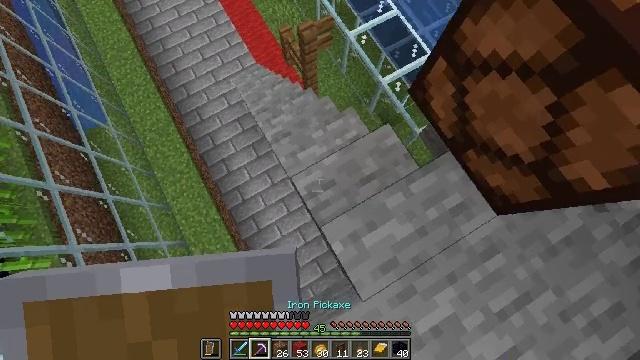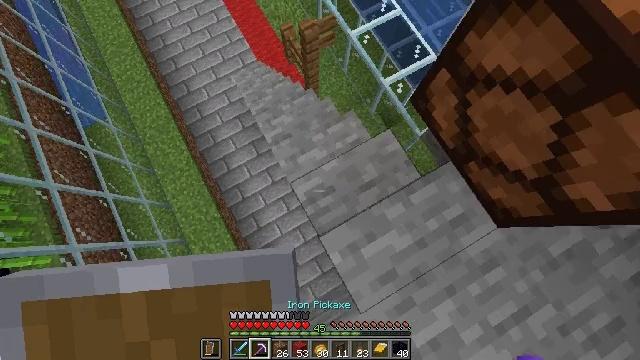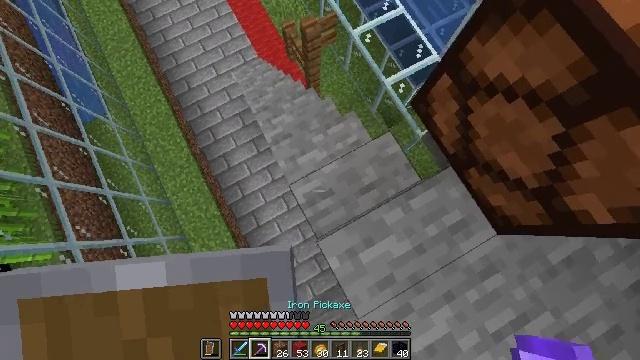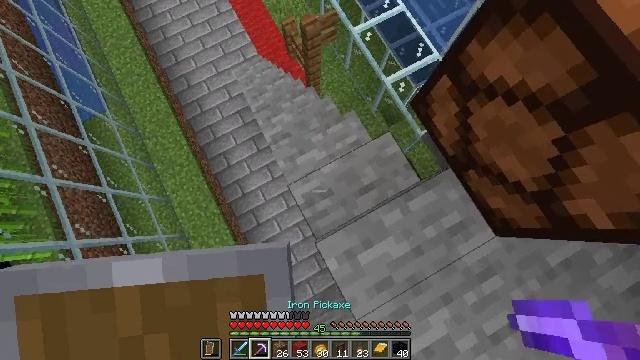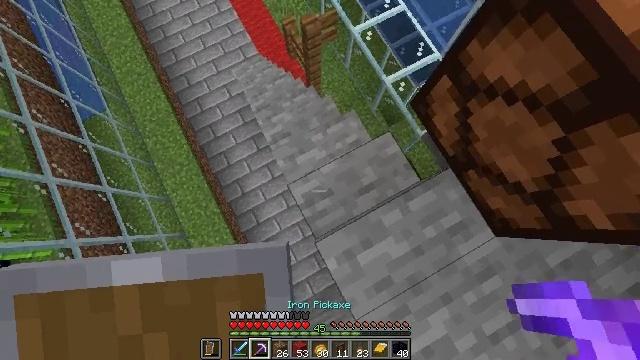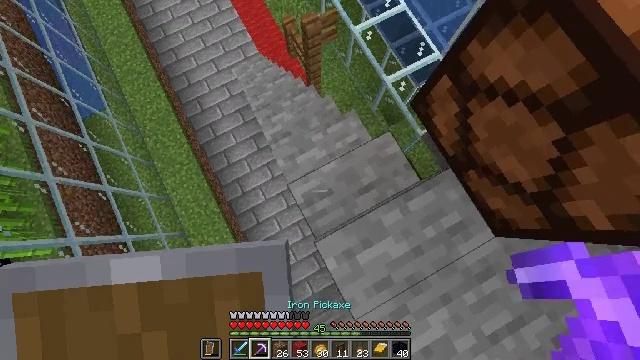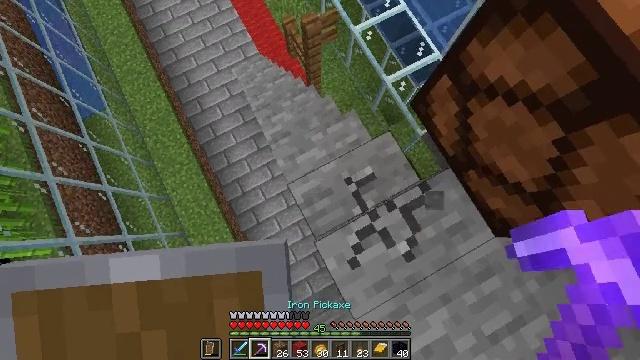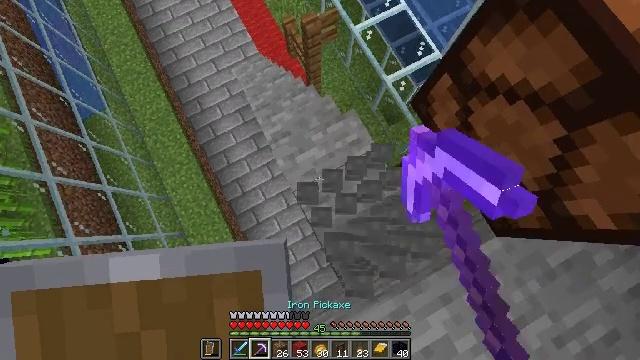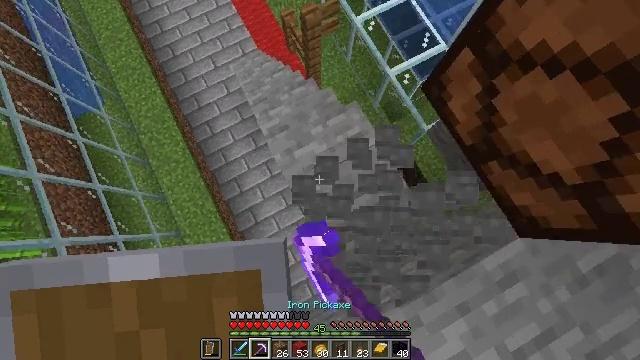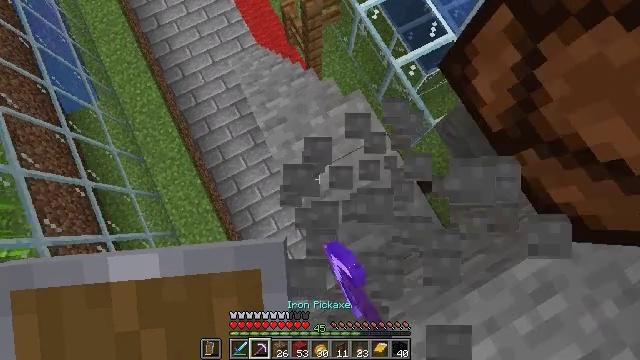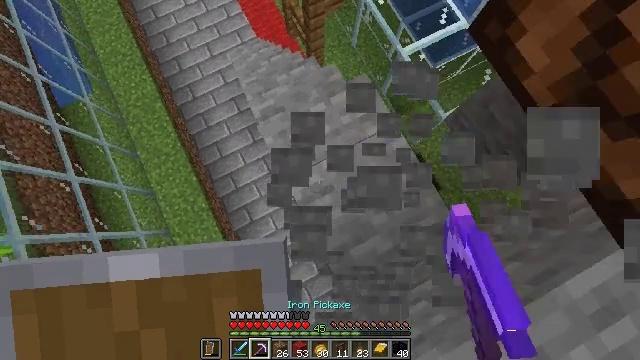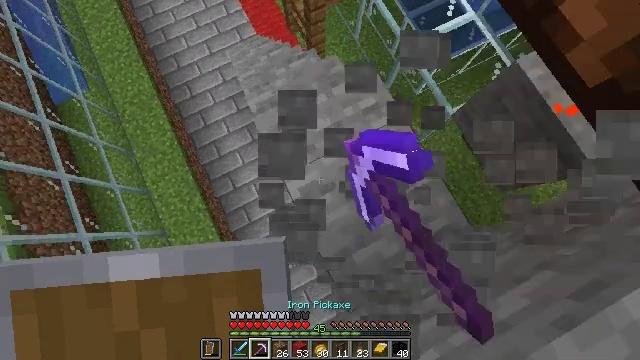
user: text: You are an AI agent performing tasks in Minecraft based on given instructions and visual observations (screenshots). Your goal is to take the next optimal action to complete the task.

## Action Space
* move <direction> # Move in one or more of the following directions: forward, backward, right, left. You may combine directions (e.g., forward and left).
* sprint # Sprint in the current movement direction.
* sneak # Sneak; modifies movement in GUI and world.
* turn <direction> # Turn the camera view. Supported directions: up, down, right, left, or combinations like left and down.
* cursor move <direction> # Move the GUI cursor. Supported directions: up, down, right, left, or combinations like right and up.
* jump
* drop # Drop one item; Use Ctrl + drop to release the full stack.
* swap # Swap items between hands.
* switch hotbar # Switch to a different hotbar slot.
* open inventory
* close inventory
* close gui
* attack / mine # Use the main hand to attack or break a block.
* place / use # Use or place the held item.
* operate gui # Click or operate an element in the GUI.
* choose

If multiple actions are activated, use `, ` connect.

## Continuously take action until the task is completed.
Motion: motion action
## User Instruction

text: Attack the stone stairs to collect them.
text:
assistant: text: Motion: no_op
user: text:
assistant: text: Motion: no_op
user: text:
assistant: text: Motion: no_op
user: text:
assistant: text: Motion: no_op
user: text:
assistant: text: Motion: no_op
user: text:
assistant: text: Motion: attack / mine
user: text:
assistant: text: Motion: attack / mine
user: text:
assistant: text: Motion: attack / mine
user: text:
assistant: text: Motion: attack / mine
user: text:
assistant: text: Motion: attack / mine
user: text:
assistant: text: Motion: attack / mine
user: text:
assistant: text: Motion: attack / mine